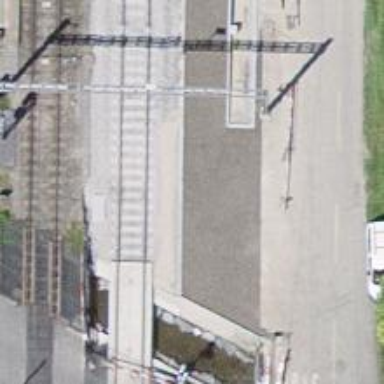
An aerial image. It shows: Railway signal.